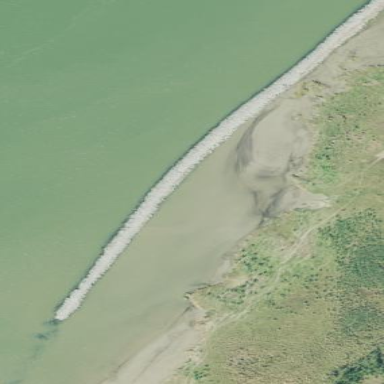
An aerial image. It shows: Breakwater structure.